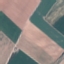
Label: AnnualCrop